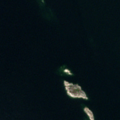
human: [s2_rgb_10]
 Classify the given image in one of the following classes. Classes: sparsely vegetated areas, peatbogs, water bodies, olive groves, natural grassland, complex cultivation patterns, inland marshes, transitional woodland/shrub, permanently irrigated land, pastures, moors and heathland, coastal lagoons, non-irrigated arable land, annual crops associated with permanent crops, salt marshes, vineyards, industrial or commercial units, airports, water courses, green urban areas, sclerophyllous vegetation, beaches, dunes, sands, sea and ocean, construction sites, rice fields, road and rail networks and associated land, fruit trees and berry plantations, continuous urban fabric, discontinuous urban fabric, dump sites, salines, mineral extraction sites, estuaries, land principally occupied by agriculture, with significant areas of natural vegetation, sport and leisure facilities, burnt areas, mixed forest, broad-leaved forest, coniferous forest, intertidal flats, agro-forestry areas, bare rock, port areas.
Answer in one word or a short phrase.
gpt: sea and ocean